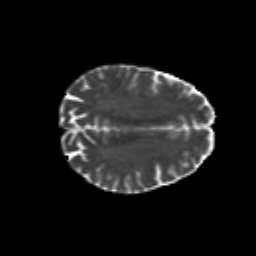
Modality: T2w
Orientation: axial
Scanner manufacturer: siemens
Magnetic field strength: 3 T
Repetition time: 6.8 s
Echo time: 0.093 s